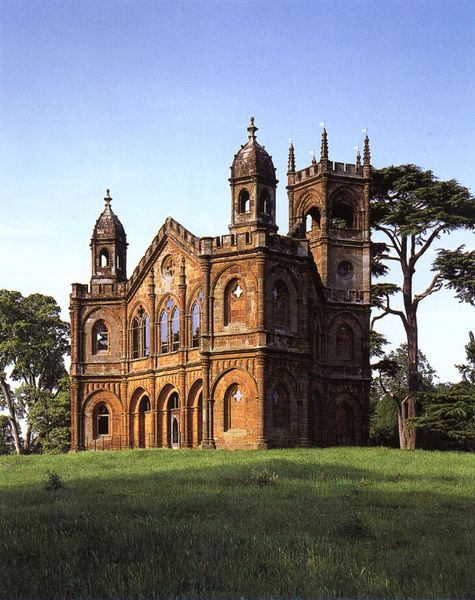
Titel: Gotischer Tempel in Stowe, Buckinghamshire
Künstler: James Gibbs
Standort: Stowe (EU - GB - Buckinghamshire)
Schlagwörter: baum, blau, himmel, schatten, bäume, grün, braun, fenster, tür, gebäude, gras, haus, park, rasen, schloss, wiese, architektur, kirche, gotik, wald, rund, bogen, fahnen, mauer, rundbogen, kuppel, zinnen, ruine, burg, kloster, kreuz, kuppeln, türme, palast, laubbaum, nadelbaum, sims, gesims, kreuze, üppig, sandstein, gotisch, spitzbogen, fähnchen, heilig, halbsäulen, neugotik, palastbau, gotig, schlößchen, grüne wiese, fs, rutm, ef, schirmföhre, üppiges grün, eefs, ekloster, blyat, 420